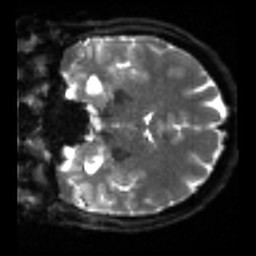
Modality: sbref
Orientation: coronal
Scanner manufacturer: siemens
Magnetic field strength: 3 T
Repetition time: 4 s
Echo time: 0.0594 s